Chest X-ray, AP view. Patient: 31 years old, sex F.
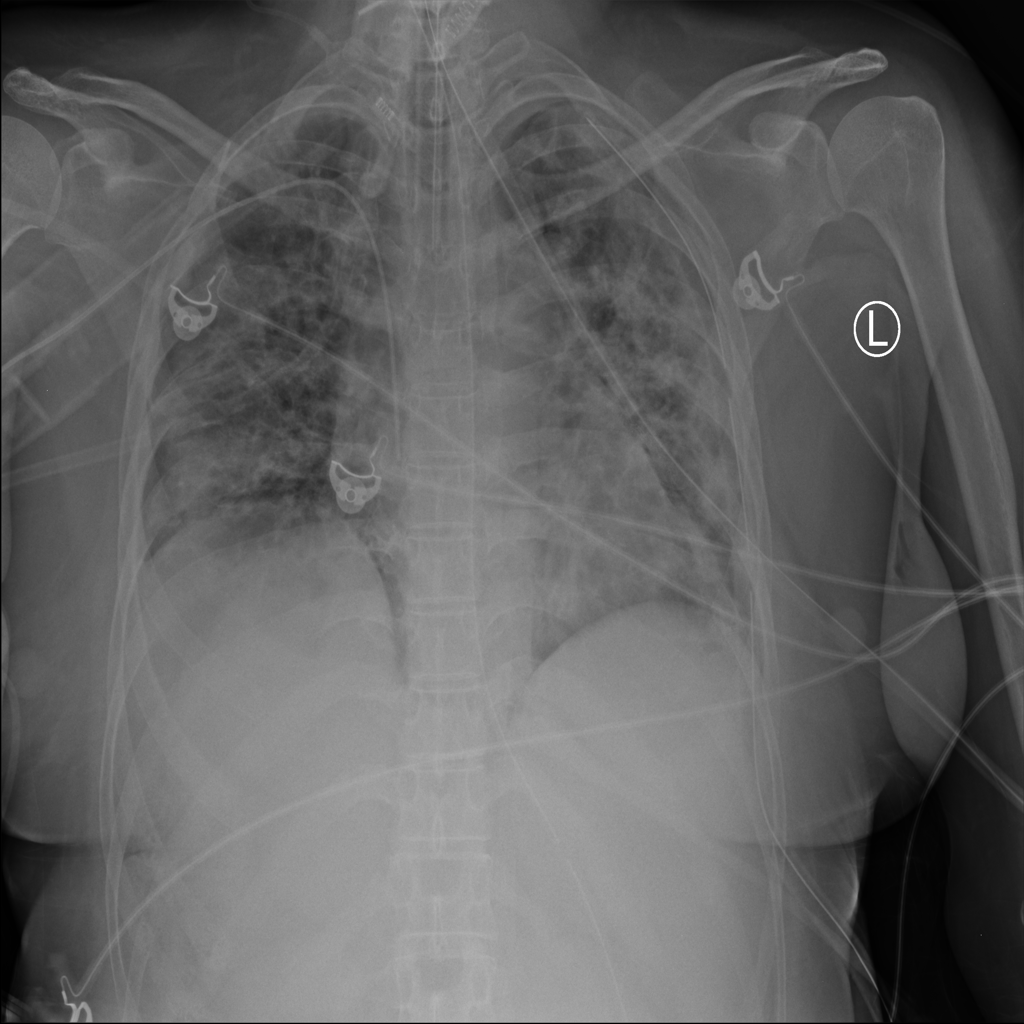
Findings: Pneumothorax